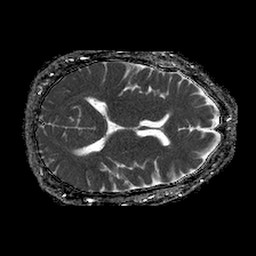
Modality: ADC
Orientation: axial
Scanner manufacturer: philips
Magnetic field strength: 1.5 T
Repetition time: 4.6 s
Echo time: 0.08631 s